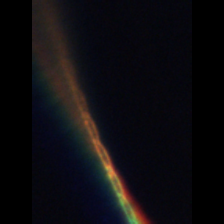
Taxon: Psuedo-nitzschia
Group: Diatoms